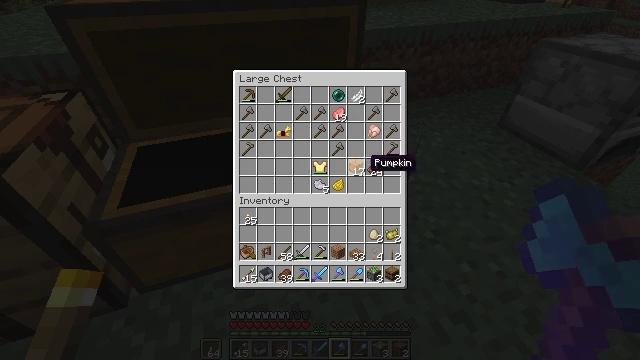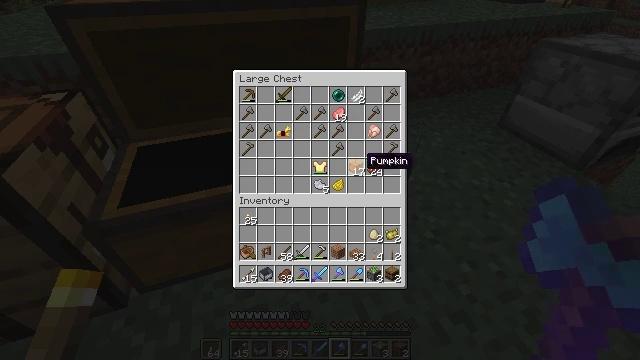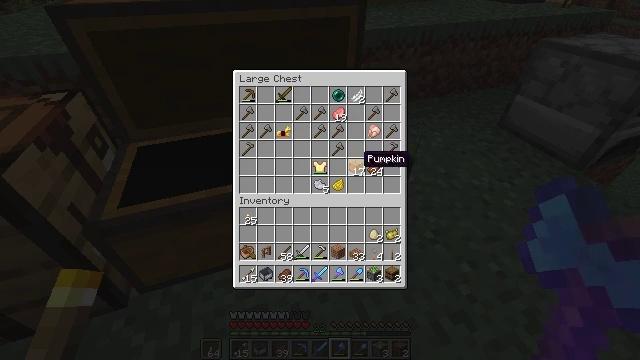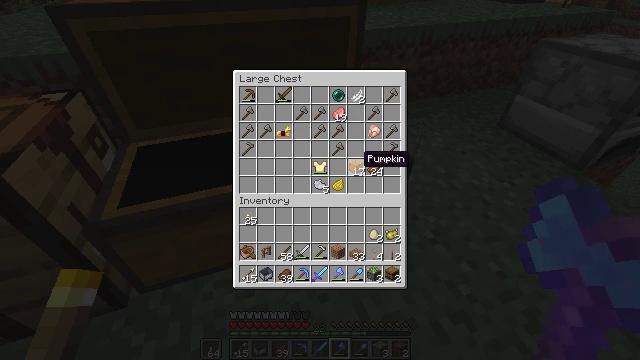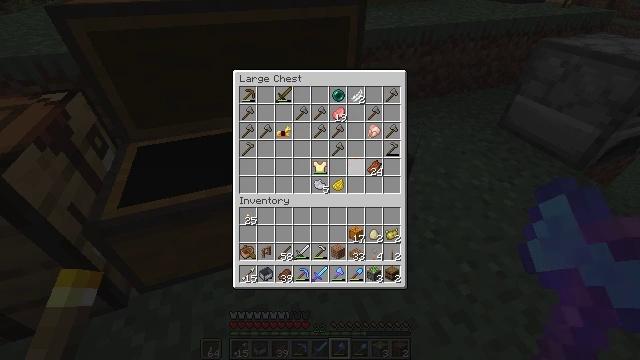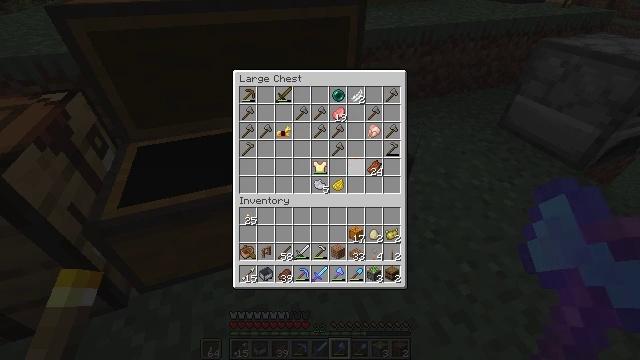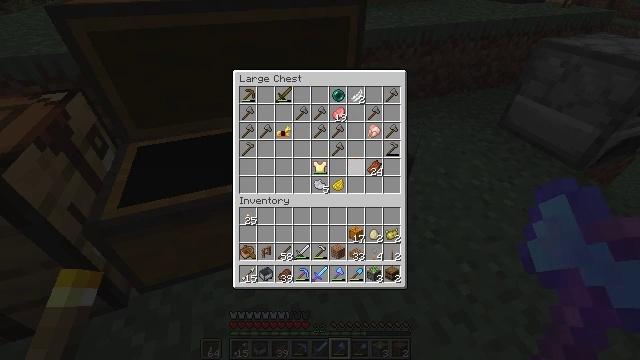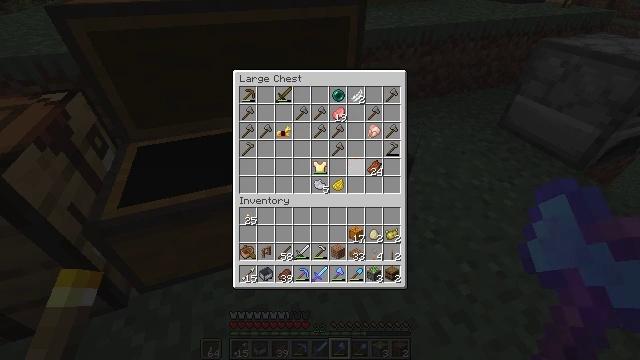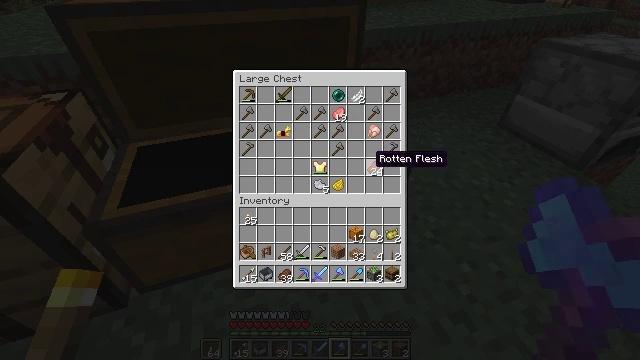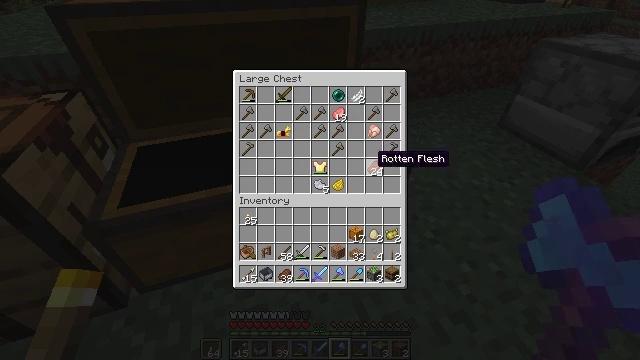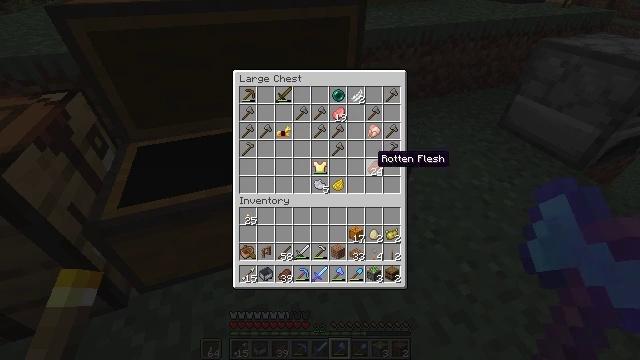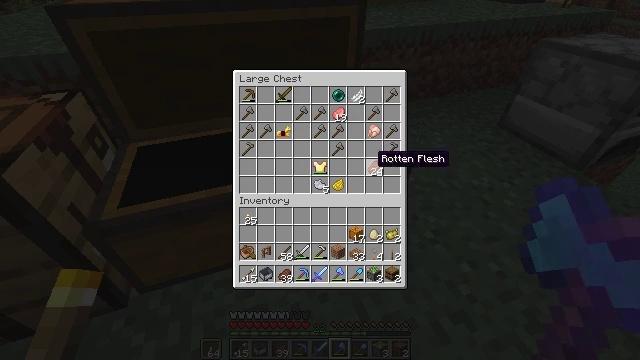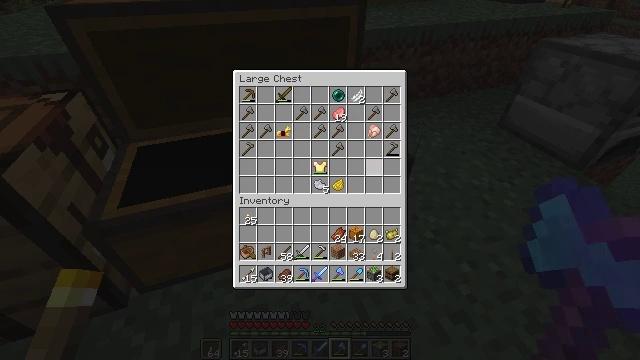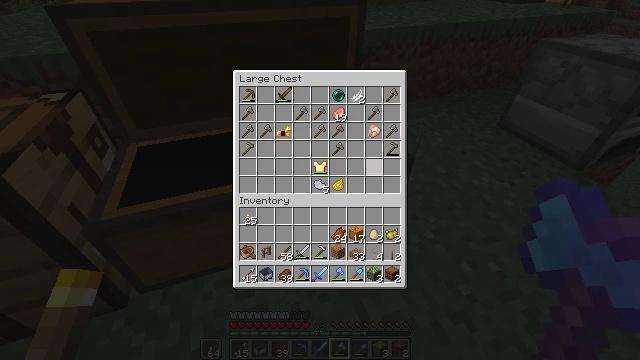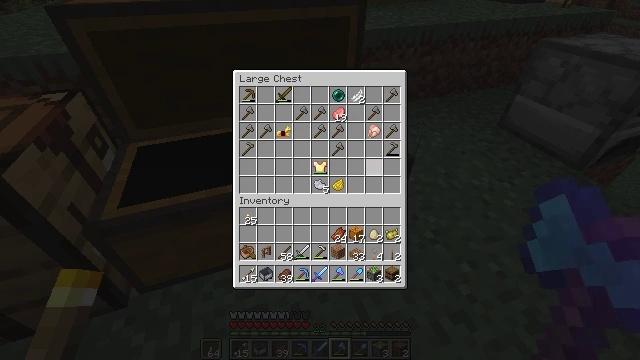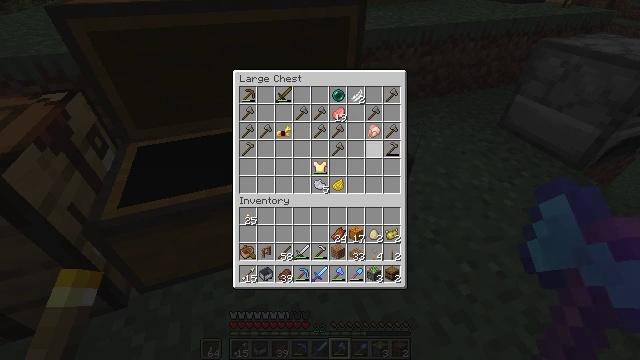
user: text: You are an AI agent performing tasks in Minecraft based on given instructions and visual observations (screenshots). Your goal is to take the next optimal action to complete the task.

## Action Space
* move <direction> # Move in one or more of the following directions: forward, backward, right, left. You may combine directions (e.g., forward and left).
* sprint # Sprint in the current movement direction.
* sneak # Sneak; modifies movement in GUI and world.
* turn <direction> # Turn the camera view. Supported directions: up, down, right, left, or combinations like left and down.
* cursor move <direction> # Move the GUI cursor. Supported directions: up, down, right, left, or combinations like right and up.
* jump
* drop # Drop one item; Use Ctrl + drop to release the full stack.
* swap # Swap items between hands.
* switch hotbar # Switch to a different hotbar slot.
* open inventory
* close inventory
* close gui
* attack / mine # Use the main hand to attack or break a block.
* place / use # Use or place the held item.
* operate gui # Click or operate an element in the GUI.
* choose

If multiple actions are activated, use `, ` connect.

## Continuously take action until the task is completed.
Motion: motion action
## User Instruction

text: Mine a chest to move it.
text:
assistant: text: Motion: sneak
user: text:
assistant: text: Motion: sneak
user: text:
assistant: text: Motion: sneak
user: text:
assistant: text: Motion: sneak, operate gui
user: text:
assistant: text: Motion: sneak, operate gui
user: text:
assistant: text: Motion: sneak, operate gui
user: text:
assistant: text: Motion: sneak, operate gui
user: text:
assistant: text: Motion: sneak
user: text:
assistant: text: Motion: sneak
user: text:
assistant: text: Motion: sneak
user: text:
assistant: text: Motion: sneak
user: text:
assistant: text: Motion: sneak, operate gui
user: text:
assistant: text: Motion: sneak, operate gui
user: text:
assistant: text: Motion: sneak, operate gui
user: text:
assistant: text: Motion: sneak, cursor move up
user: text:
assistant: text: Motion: sneak, cursor move up
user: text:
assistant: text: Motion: sneak
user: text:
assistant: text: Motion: sneak
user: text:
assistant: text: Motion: sneak
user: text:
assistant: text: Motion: sneak
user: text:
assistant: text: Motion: sneak, operate gui
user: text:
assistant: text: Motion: sneak, operate gui
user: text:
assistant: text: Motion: sneak
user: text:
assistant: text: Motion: sneak, cursor move left and up
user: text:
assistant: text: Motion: sneak, cursor move left
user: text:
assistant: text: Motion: sneak
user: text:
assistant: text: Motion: sneak
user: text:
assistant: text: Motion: sneak
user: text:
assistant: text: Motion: sneak
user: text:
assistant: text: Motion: sneak